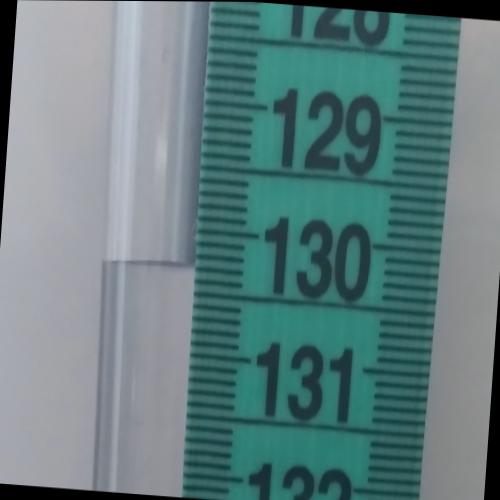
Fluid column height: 130.3 cm